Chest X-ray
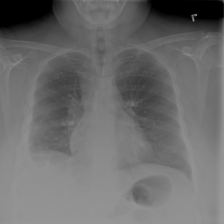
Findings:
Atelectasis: negative
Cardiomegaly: negative
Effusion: negative
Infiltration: negative
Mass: negative
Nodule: negative
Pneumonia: negative
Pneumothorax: negative
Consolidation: negative
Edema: negative
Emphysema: negative
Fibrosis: negative
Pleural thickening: positive
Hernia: negative